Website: walmart
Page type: review-order
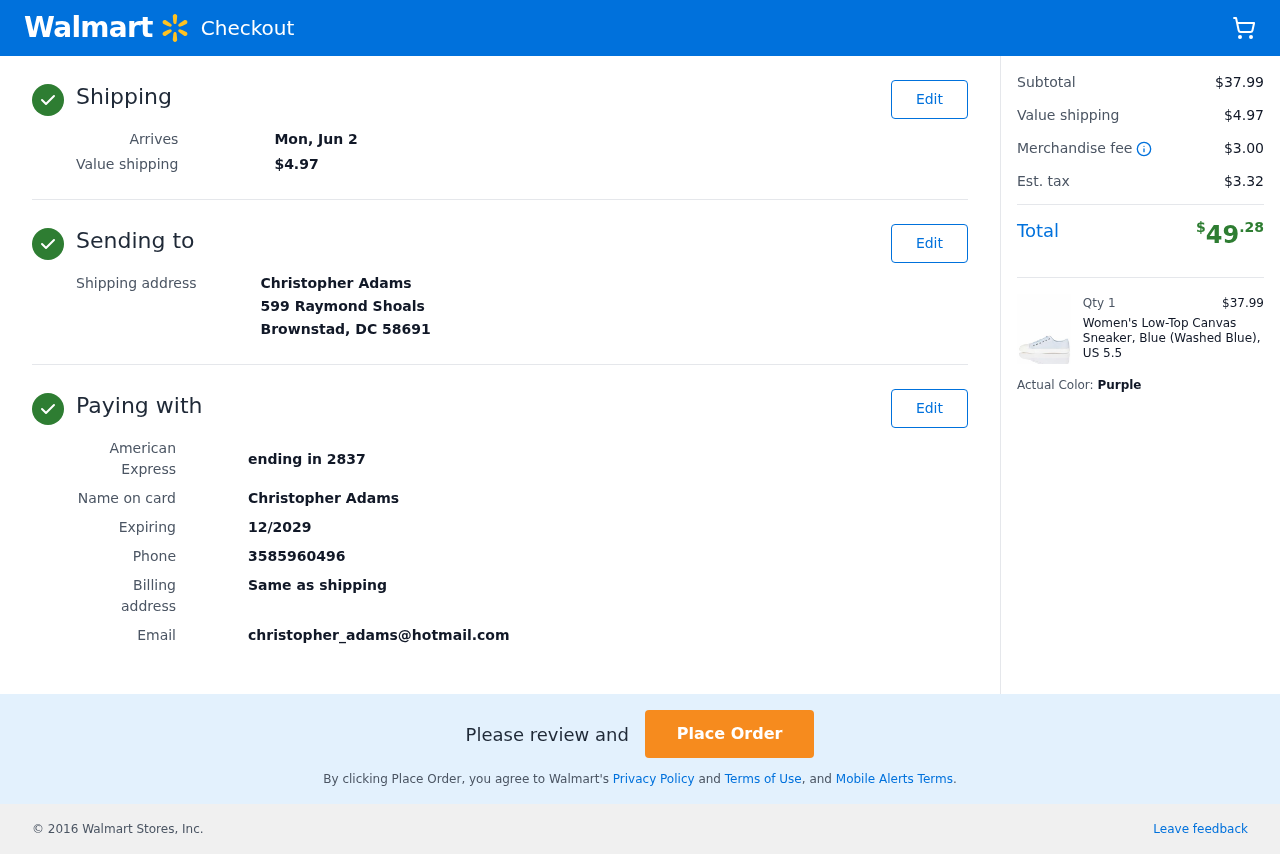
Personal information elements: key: PII_CARD_LAST4
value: ending in 2837
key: PII_CARD_TYPE
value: American Express
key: PII_CITY_STATE_ZIP
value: Brownstad, DC 58691
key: PII_EMAIL
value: christopher_adams@hotmail.com
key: PII_FULLNAME
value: Christopher Adams
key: PII_PHONE
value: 3585960496
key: PII_STREET
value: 599 Raymond Shoals
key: PII_FULLNAME2
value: Christopher Adams
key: PII_CARD_EXPIRY
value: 12/2029
Product elements: key: PRODUCT1_NAME
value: Women's Low-Top Canvas Sneaker, Blue (Washed Blue), US 5.5
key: PRODUCT1_PRICE
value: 37.99
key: PRODUCT1_QUANTITY
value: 1
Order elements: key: ORDER_DELIVERY_DATE
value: Mon, Jun 2
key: ORDER_SHIPPING_COST
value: $4.97
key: ORDER_SUBTOTAL
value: $37.99
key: ORDER_MERCHANDISE_FEE
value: $3.00
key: ORDER_TAX
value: $3.32
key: ORDER_TOTAL
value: $49.28